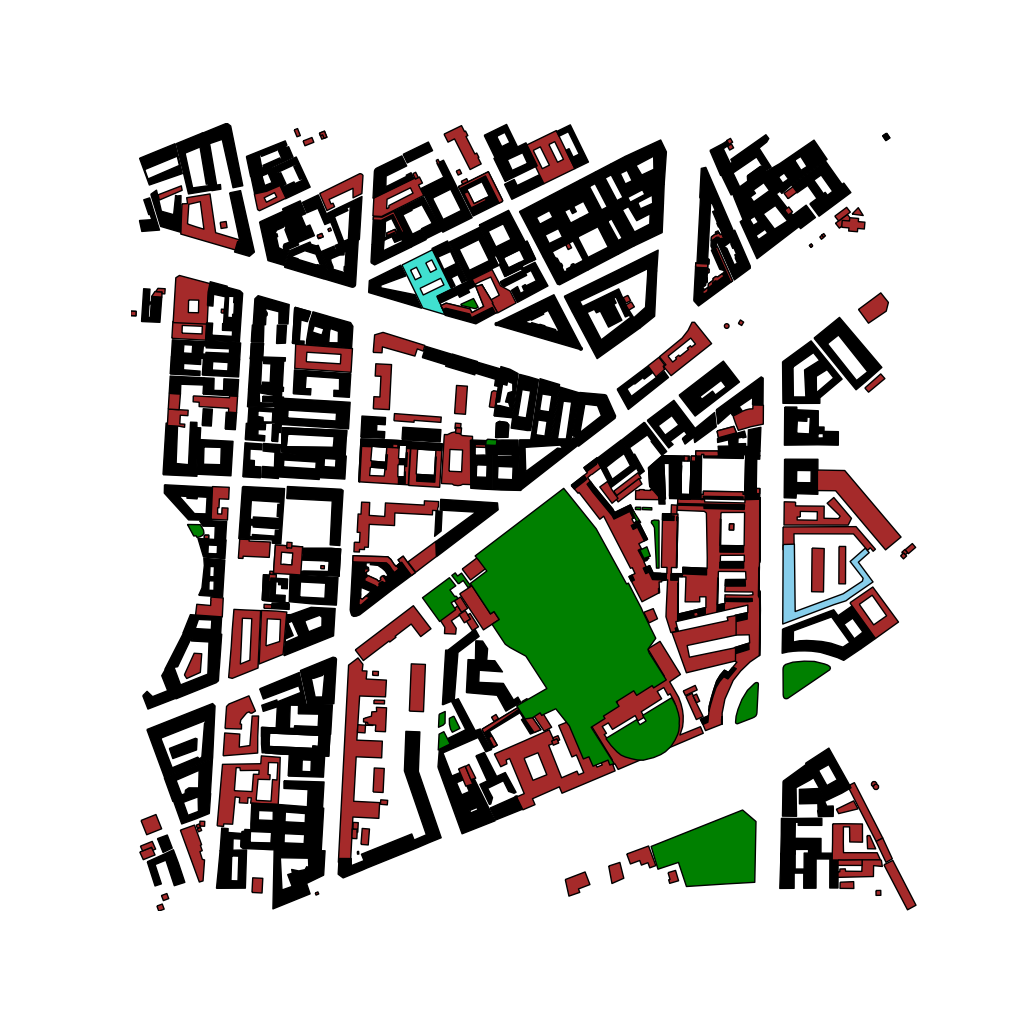
Tags: overhead vector_map, business, recreation, residential, special, historical, modern, soviet, individual_rise, low_rise, medium_rise, density_1, Building, Facility, Kidsart, Park, Sportshop, 1.0 km²